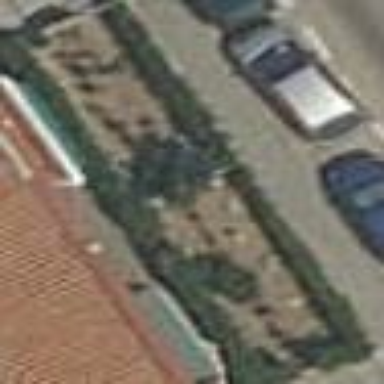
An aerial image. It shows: Garden with kerb border.